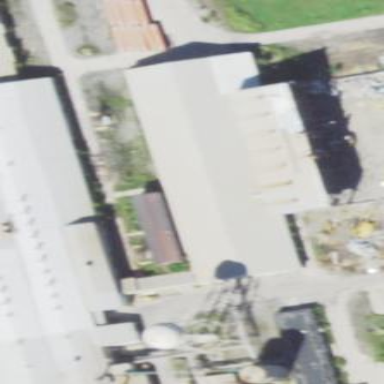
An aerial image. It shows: Warehouse.